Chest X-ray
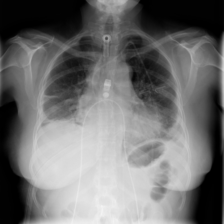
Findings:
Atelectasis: positive
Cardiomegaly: negative
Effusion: positive
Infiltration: positive
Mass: negative
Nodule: negative
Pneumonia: negative
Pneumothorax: negative
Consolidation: negative
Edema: negative
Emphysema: negative
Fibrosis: negative
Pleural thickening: negative
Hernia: negative